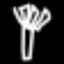
Label: fork